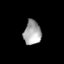
Tissue: lung
Cell type: Epithelial cells
Senescence score: 0.2212
Nuclear area (px): 414
Mean DAPI intensity: 165.681